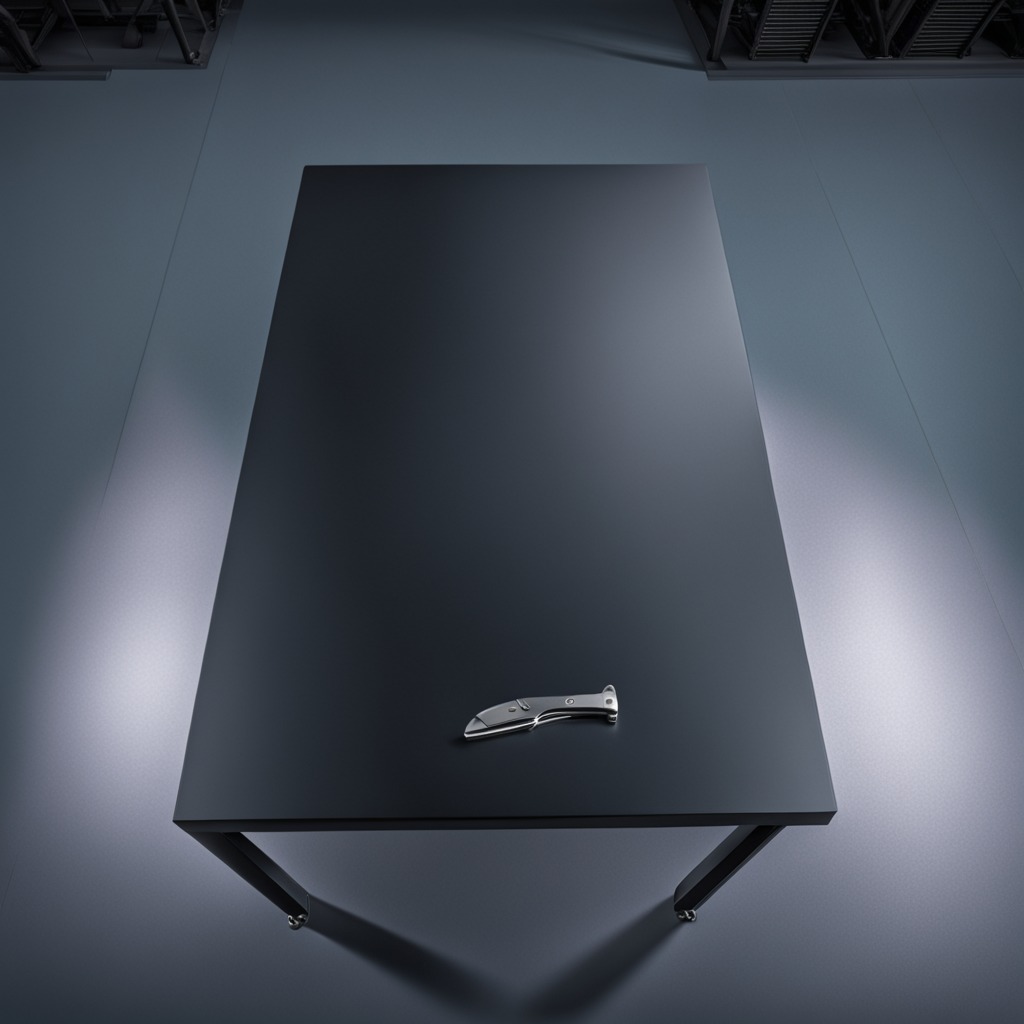
A utility knife is lying on the tabletop.